Field crop: maize
Growth stage: 2
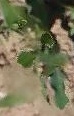
Species: maize